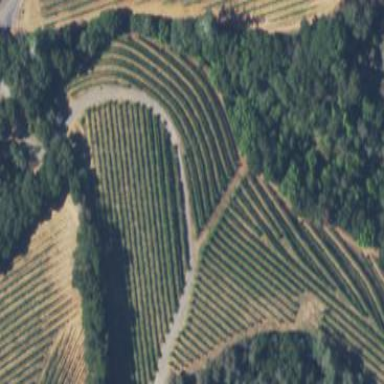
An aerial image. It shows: Vineyard growing grapes.